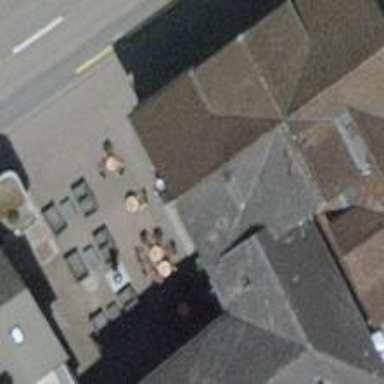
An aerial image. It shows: Bar.